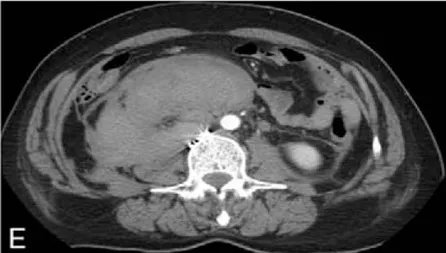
(E) Coils in the artery below the IVC filter were observed on the abdominal CT scan with enhancement. No extravasation of contrast medium was revealed. CT = computed tomography, IVC = inferior vena cava.
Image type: radiology (ct)